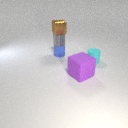
small brown metal cube above small blue rubber cylinder